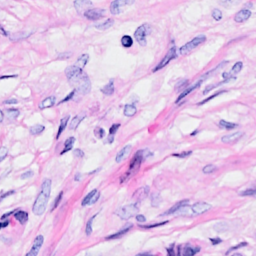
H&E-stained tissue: Breast